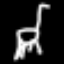
Label: chair